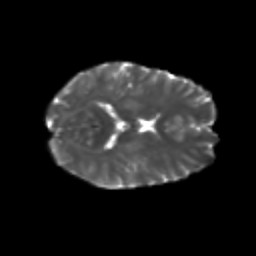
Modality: T2w
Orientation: axial
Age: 27
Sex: female
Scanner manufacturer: siemens
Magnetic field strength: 3 T
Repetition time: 3.5 s
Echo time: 0.104 s